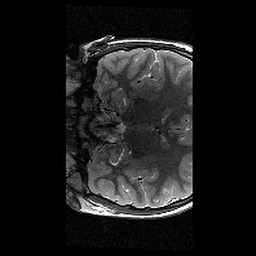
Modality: T2w
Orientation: coronal
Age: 10
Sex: female
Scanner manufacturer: siemens
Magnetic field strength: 3 T
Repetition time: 9.23 s
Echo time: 0.067 s